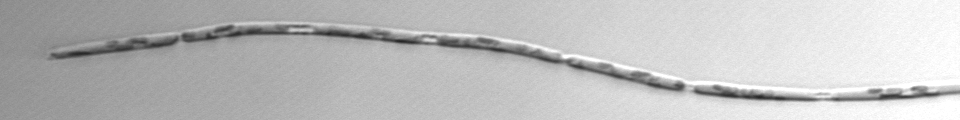
Label: Eucampia_morphytype1